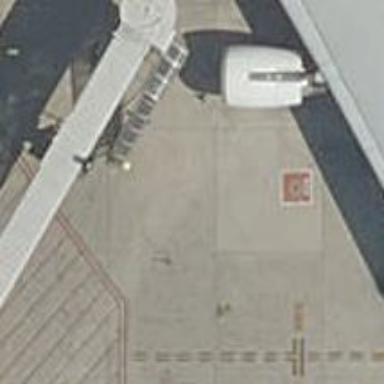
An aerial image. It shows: Airport gate.